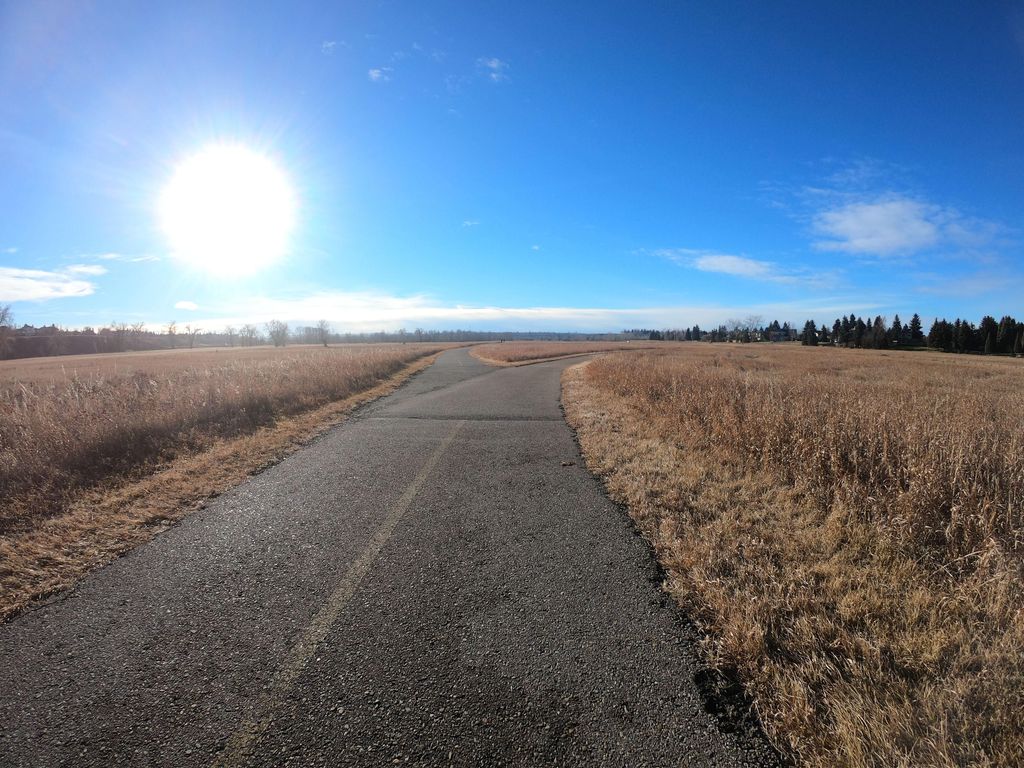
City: calgary